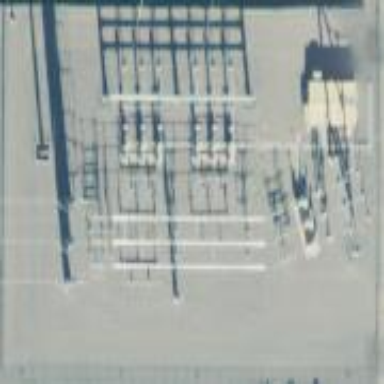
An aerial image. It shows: Power substation.